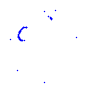
Particle: proton